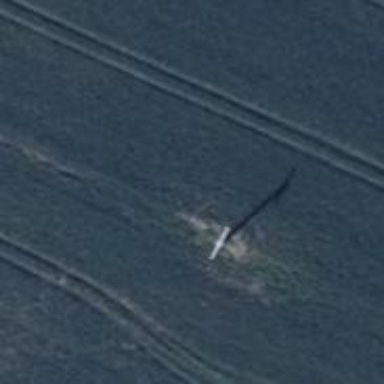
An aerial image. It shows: Power pole.